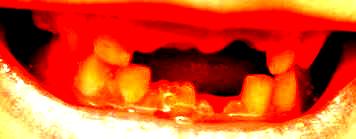
Condition: hypodontia